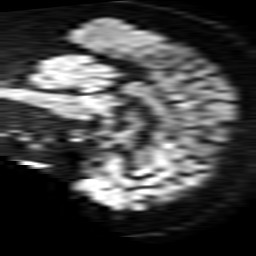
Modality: TRACE
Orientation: sagittal
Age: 45
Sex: male
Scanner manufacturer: philips
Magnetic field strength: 1.5 T
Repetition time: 3.505 s
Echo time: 0.09255 s